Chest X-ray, PA view. Patient: 49 years old, sex M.
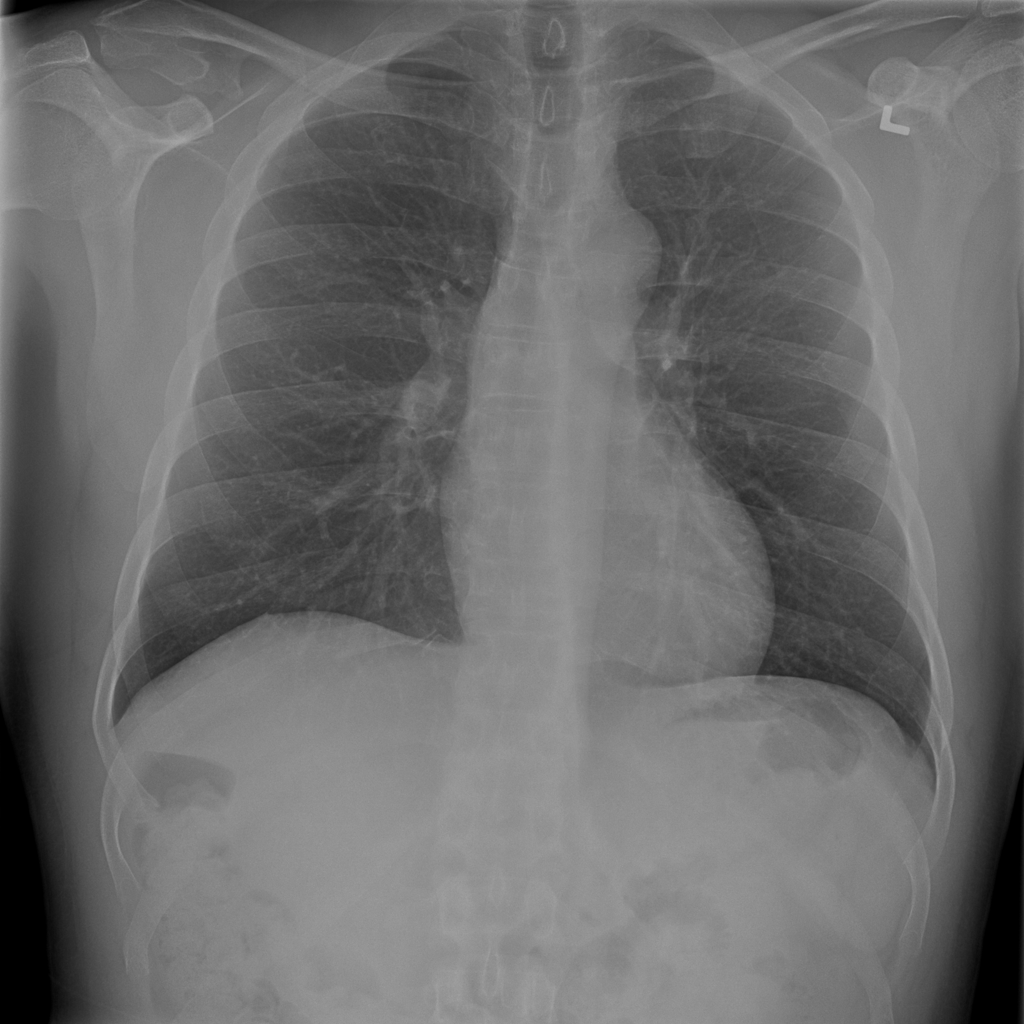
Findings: Infiltration